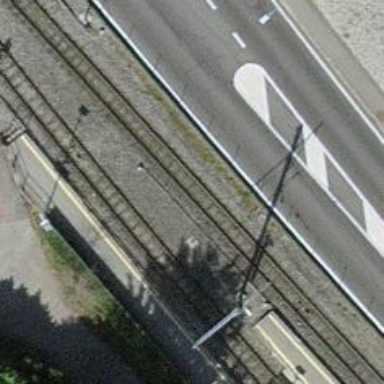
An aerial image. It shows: Narrow-gauge railway siding with electrified contact lines. It consists of one track.